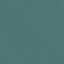
Label: SeaLake